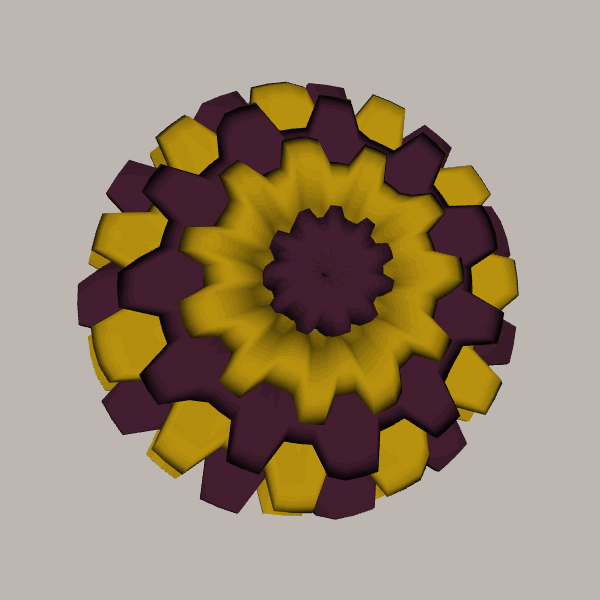
Background: light